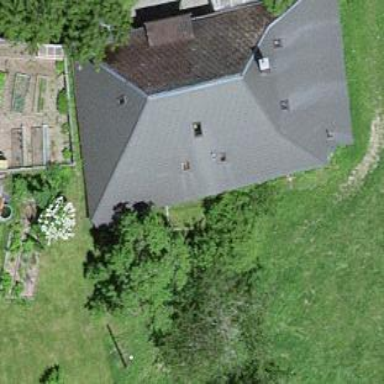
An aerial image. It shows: Farm building.